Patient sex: F
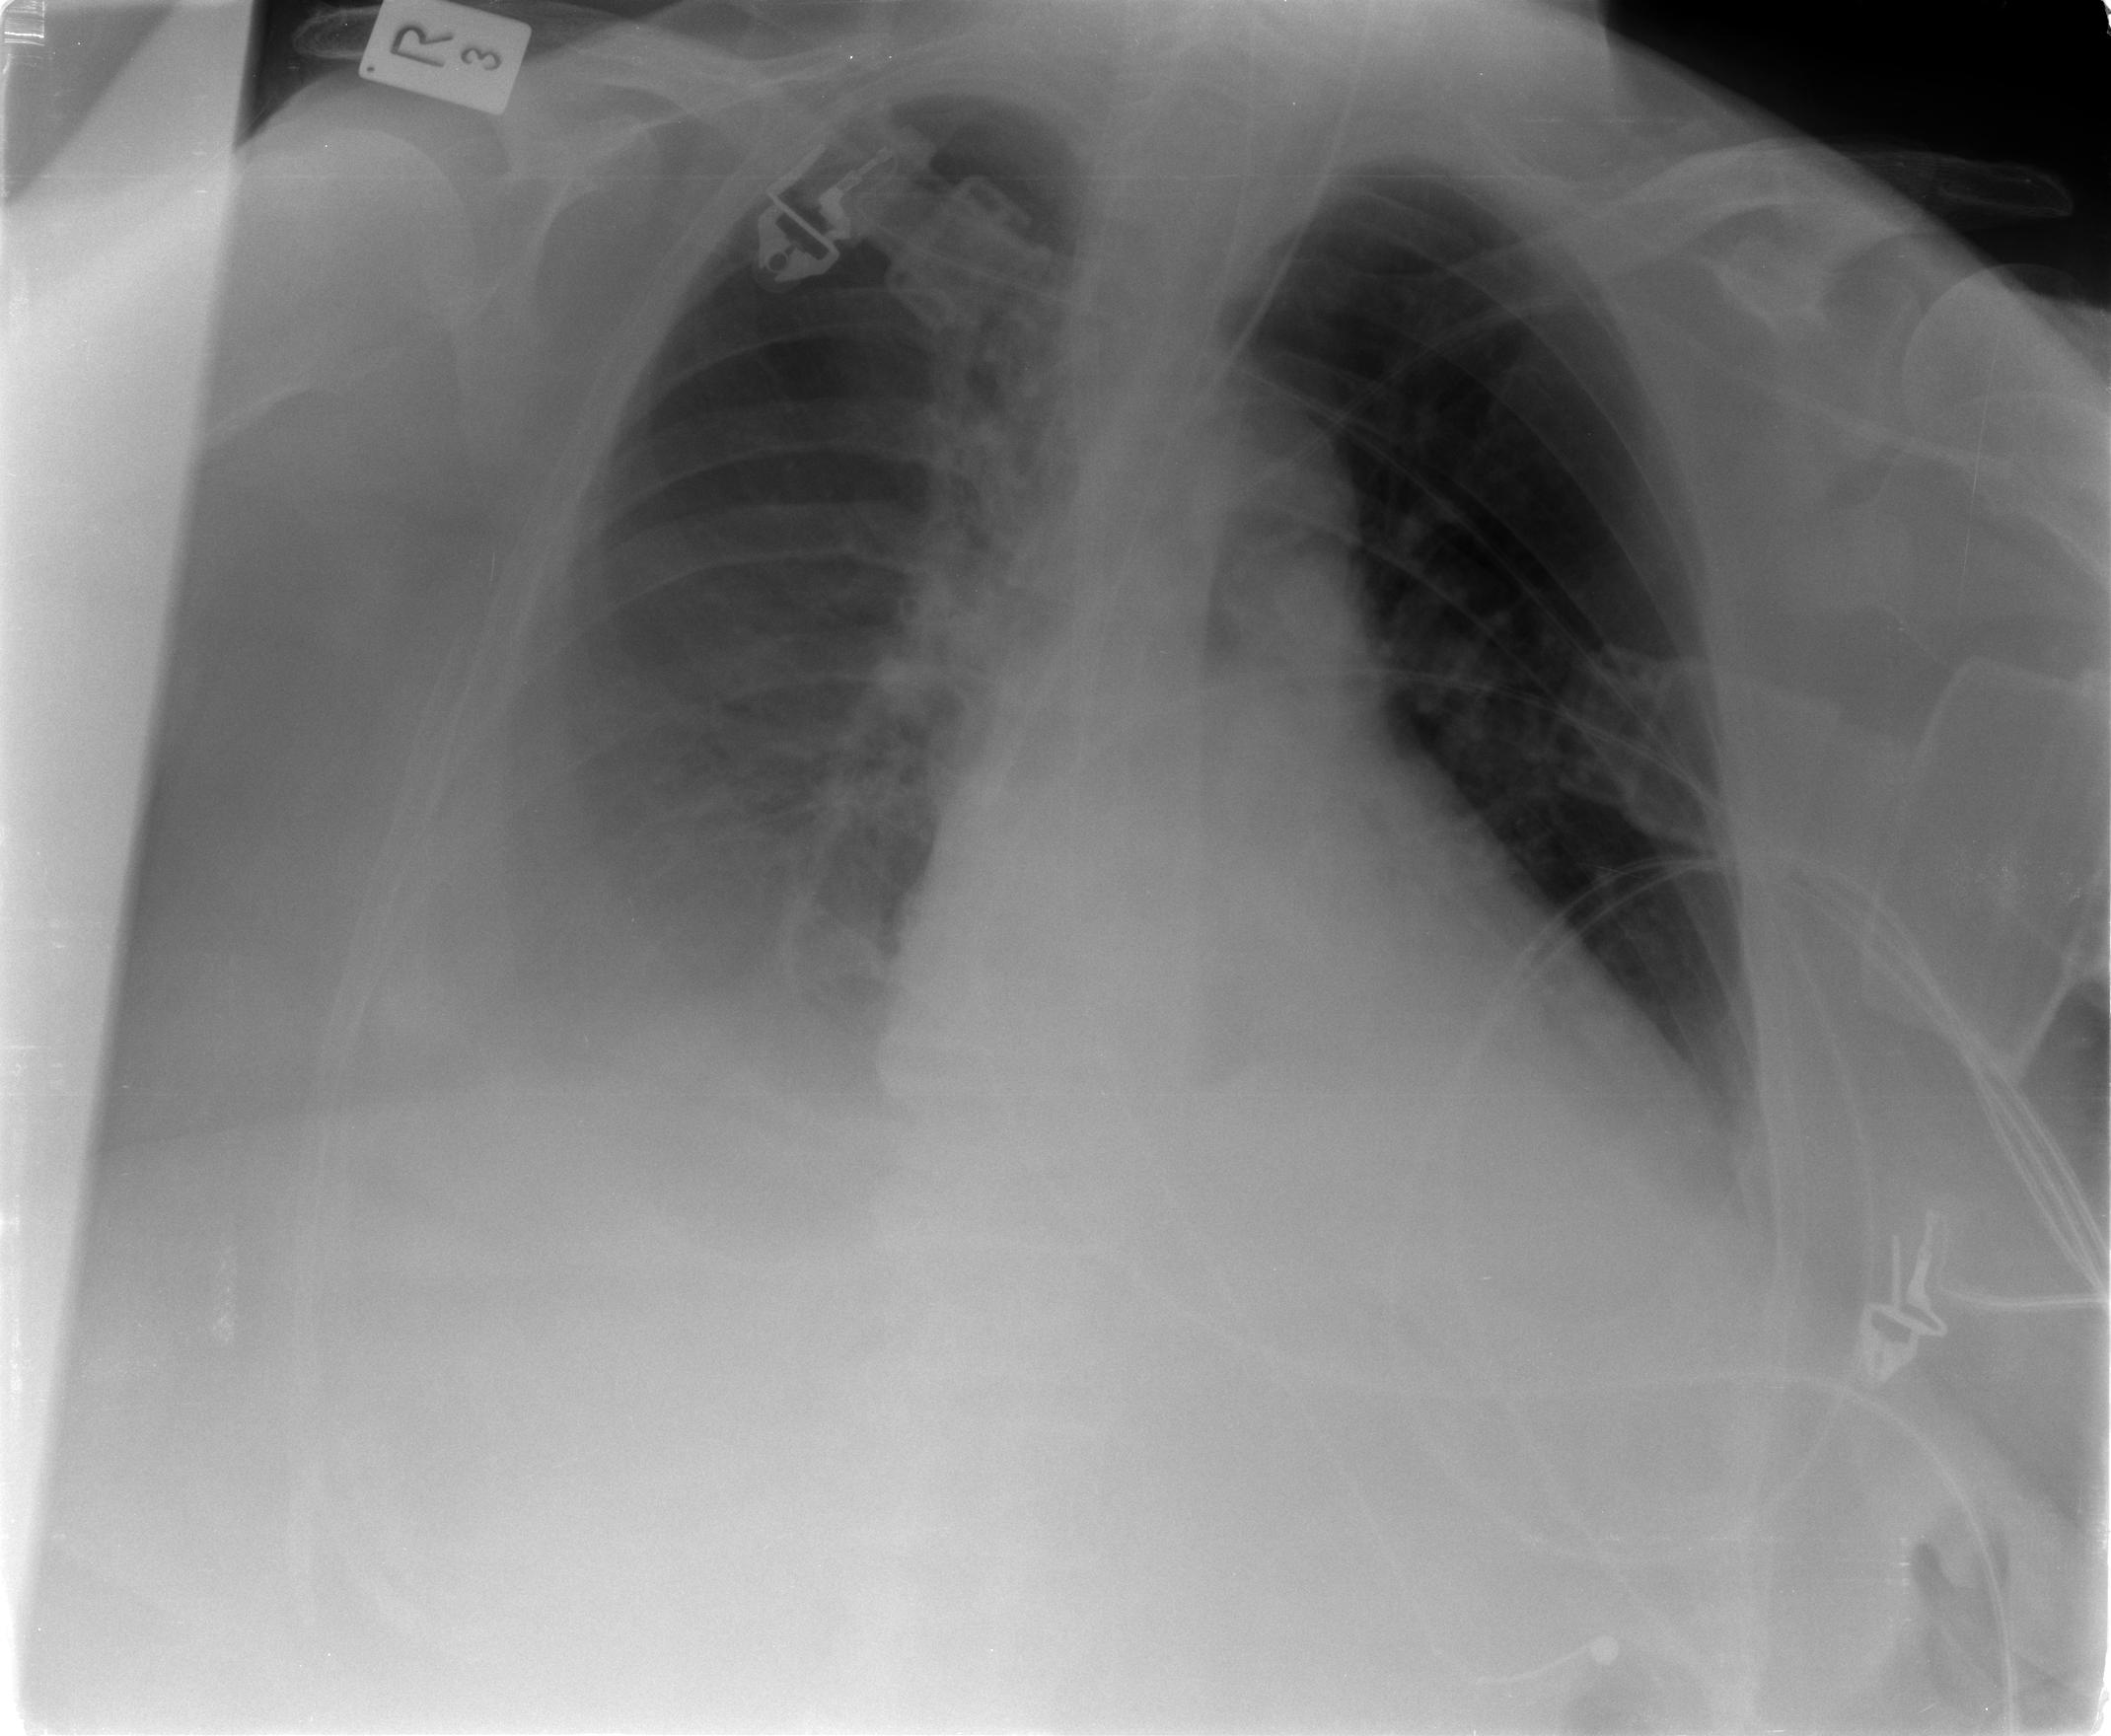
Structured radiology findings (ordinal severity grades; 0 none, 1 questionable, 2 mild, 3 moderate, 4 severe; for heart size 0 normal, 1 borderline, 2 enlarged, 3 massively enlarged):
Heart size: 2
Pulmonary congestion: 2
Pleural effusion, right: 2
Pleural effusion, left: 2
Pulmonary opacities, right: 1
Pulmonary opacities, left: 0
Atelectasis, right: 2
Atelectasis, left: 2